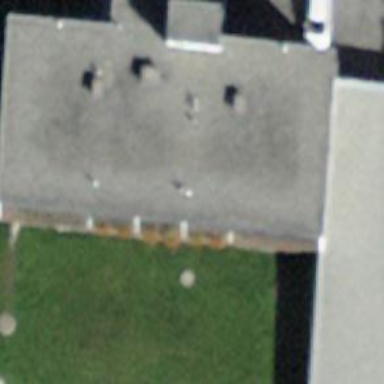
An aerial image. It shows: Building with flat roof.